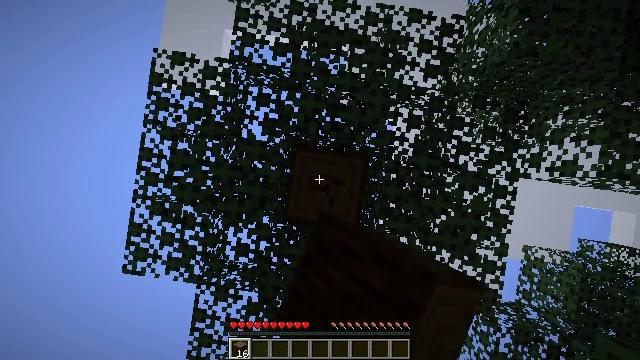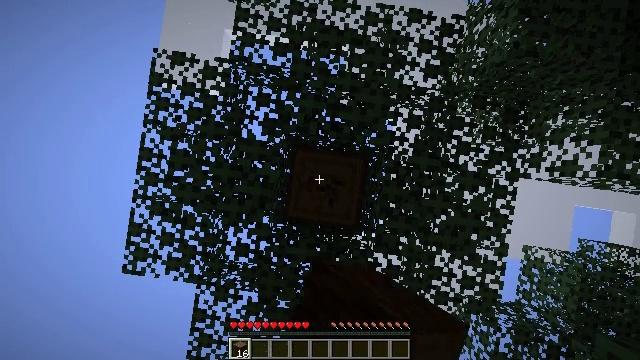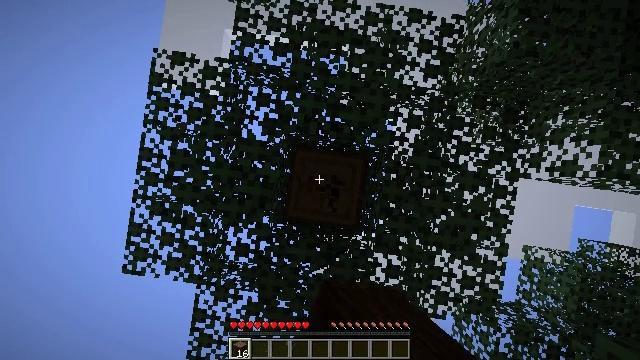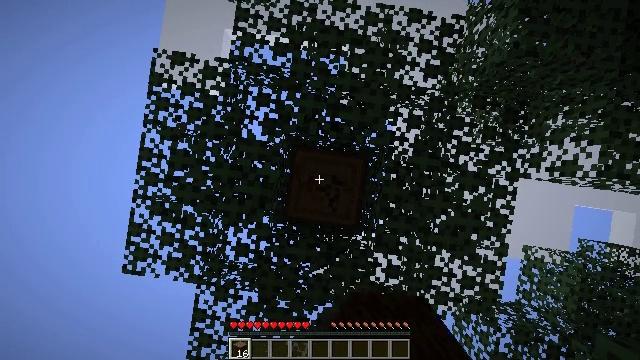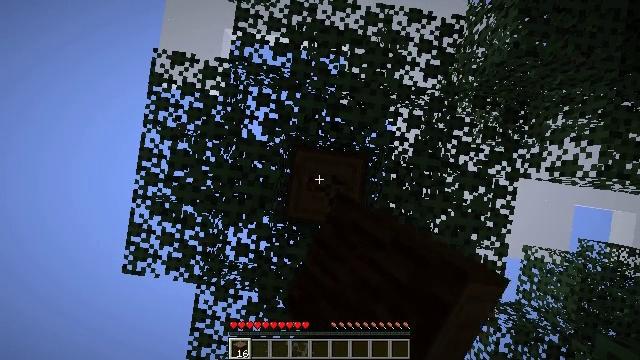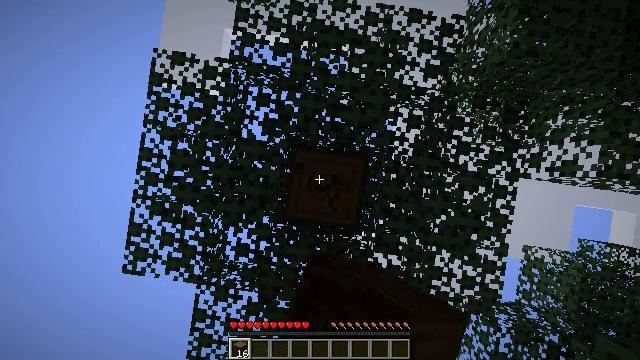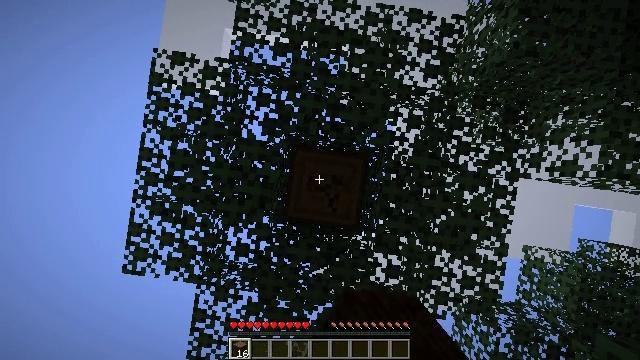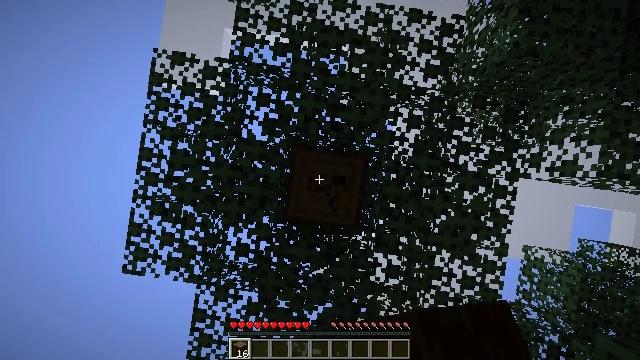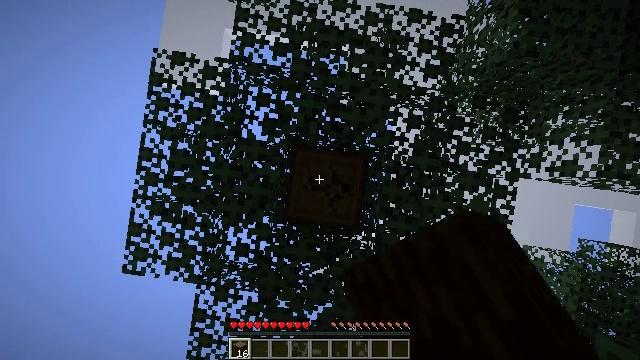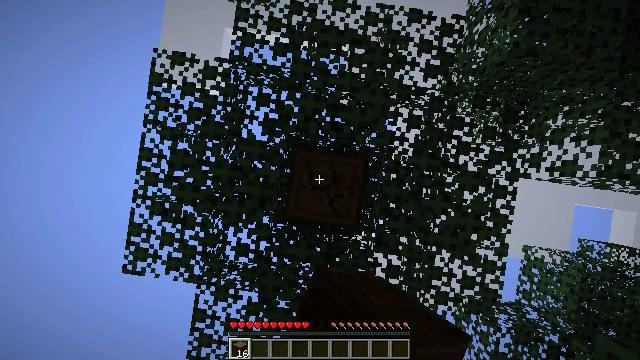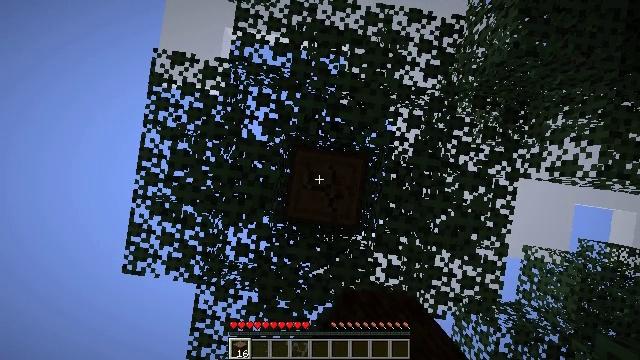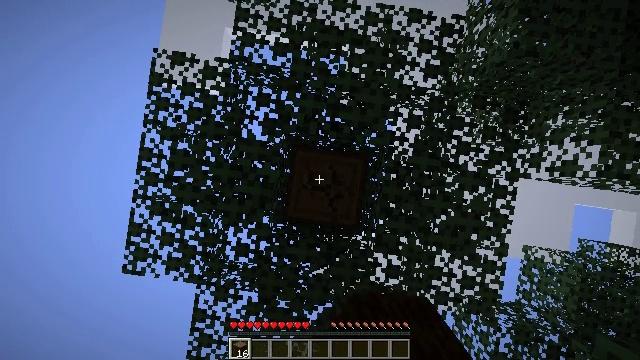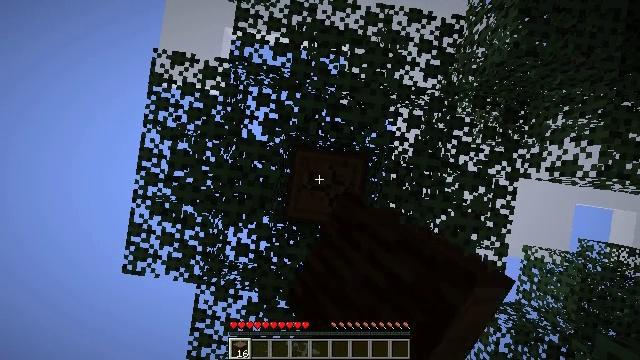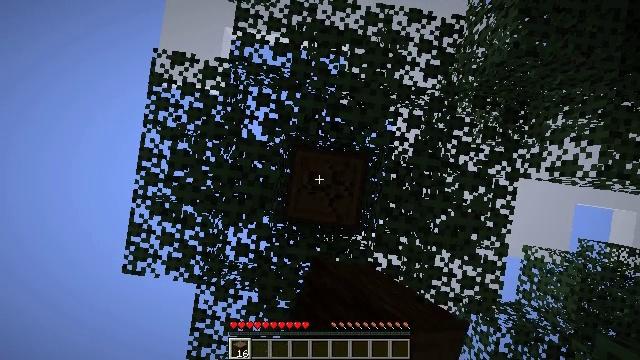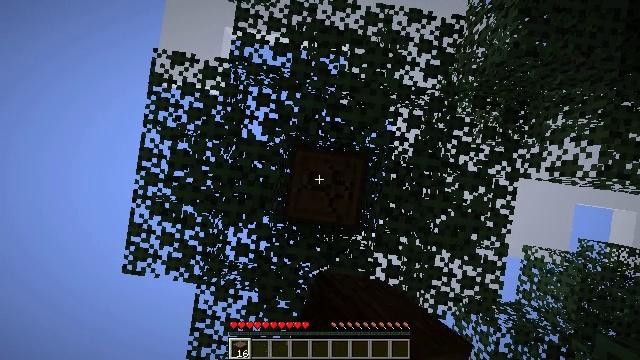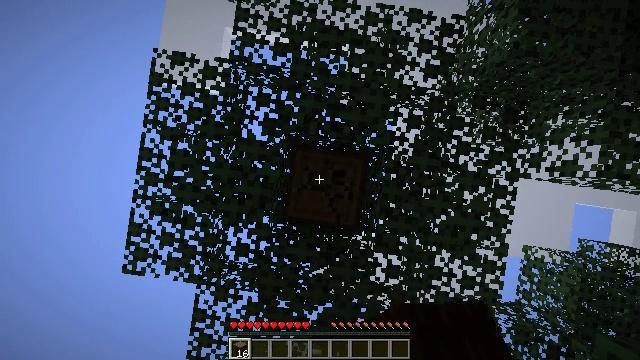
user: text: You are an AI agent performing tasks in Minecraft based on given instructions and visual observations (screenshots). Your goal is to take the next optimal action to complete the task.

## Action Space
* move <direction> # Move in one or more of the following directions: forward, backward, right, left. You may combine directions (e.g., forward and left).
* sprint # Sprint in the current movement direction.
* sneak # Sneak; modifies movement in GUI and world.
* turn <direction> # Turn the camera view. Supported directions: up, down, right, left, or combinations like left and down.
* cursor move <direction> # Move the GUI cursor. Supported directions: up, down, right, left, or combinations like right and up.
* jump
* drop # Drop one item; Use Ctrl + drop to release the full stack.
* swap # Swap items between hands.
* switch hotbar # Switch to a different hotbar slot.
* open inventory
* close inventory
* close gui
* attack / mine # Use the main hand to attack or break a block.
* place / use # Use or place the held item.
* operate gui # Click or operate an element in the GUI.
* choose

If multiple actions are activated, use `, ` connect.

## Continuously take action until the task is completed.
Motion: motion action
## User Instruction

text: Gather spruce log by chopping the tree.
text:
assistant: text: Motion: attack / mine
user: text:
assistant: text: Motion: attack / mine
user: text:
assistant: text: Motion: attack / mine
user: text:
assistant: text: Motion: attack / mine
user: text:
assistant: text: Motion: attack / mine
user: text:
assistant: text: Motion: attack / mine
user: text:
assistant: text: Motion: attack / mine
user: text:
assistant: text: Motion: attack / mine
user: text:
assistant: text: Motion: attack / mine
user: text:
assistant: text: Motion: attack / mine
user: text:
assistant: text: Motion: attack / mine
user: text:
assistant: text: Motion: attack / mine
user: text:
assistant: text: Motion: attack / mine
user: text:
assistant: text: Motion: attack / mine
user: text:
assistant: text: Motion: attack / mine
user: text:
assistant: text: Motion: attack / mine
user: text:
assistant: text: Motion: attack / mine
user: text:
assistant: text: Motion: attack / mine
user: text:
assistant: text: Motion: attack / mine
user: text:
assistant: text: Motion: attack / mine
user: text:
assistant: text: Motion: attack / mine
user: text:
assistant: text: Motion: attack / mine
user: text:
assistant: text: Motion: attack / mine
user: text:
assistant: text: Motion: attack / mine
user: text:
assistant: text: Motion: attack / mine
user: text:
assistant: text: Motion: attack / mine
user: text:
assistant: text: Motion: attack / mine
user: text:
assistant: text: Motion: attack / mine
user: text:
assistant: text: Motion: attack / mine
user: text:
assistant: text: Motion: attack / mine